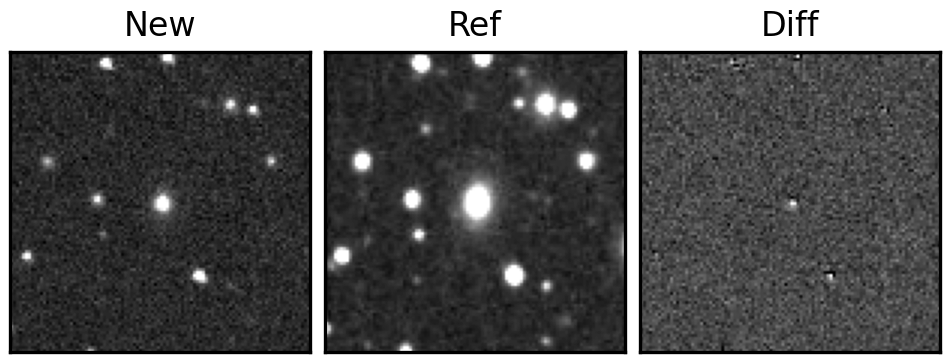
Label: real